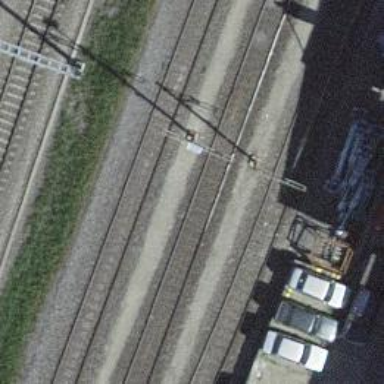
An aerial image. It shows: Rail spur service line with electrified contact lines for trains.